Chest X-ray. View position: PA
Patient age: 24
Patient sex: F
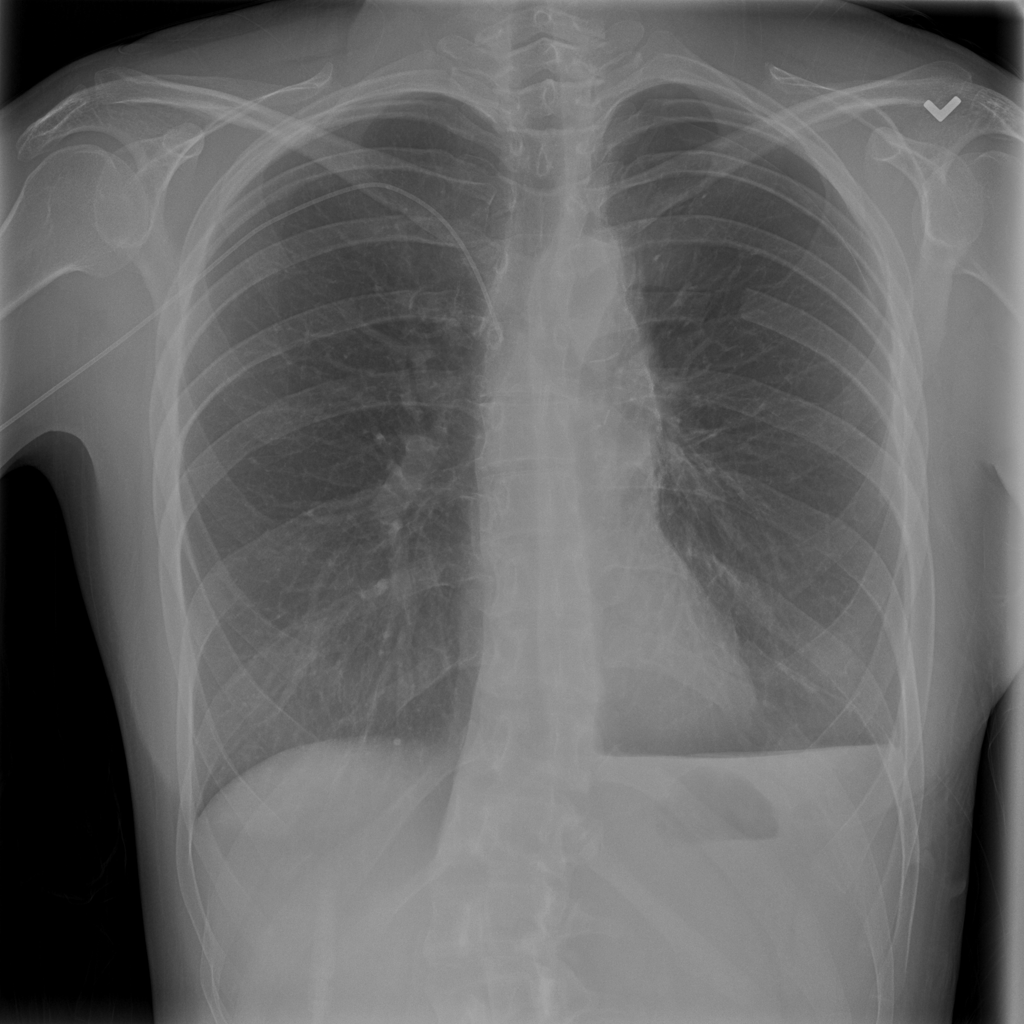
Finding: Pneumothorax